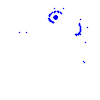
Particle: electron